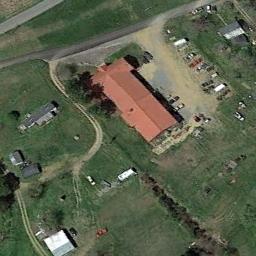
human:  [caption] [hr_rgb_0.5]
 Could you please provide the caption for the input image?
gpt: At the intersection of two roads, There are several sparse residences .

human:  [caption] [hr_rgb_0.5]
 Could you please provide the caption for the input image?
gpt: The sparse residential is on the grass next to a road .

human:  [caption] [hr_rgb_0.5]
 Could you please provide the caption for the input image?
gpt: In a sparse residential area there is an orange house and many green trees surrounded by grass .

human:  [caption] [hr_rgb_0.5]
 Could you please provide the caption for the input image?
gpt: There are many cars beside the sparse residential area .

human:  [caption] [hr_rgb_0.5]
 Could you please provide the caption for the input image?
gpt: A sparse residential area with several buildings on a green meadow .